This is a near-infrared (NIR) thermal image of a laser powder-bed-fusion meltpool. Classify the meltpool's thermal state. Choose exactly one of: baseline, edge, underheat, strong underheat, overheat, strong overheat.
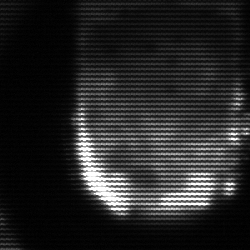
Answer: baseline